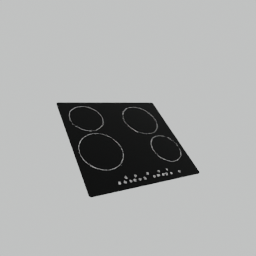
Label: appliances